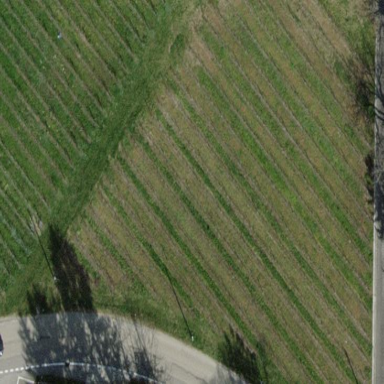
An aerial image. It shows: Vineyard where grapes are grown.